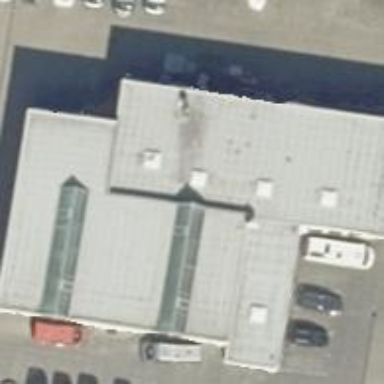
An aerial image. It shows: Retail building that houses car shop.